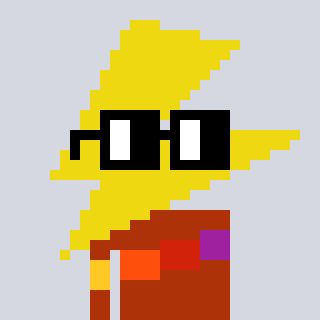
a pixel art character with square black glasses, a lightning bolt-shaped head and a hotbrown-colored body on a cool background